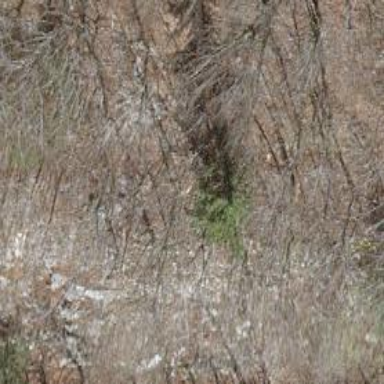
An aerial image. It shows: Cliff in nature.